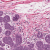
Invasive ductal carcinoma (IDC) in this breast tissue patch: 0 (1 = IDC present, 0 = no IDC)